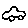
Label: car